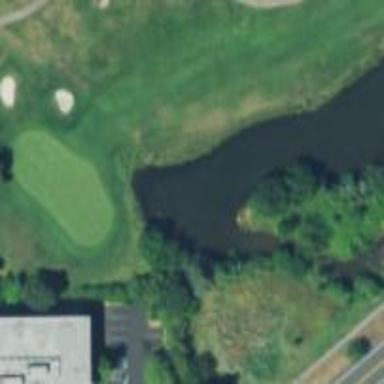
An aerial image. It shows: Golf course feature - water hazard.